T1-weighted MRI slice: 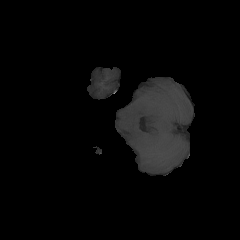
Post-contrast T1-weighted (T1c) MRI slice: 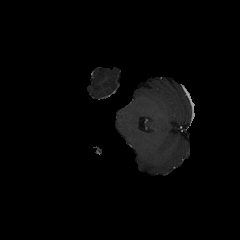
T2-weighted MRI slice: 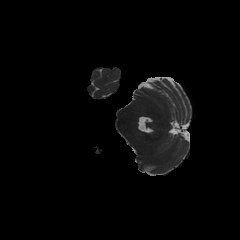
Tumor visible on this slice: no